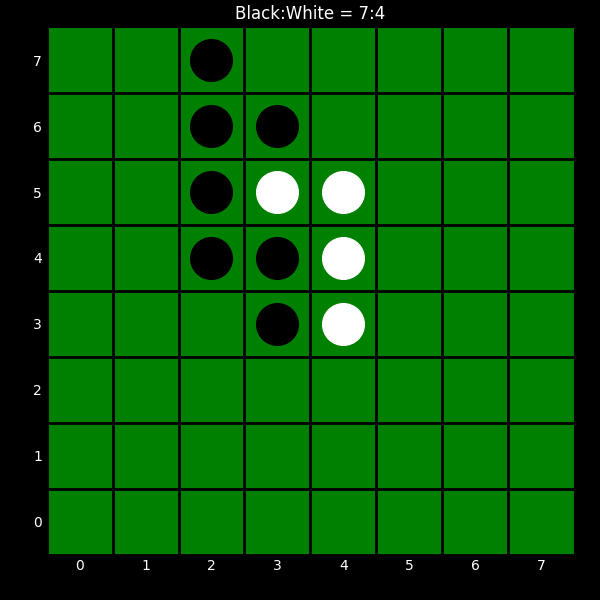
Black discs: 7
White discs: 4